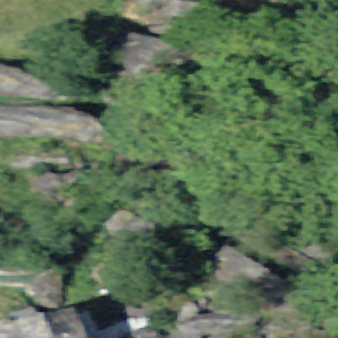
Label: bouldering_area